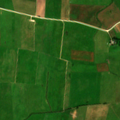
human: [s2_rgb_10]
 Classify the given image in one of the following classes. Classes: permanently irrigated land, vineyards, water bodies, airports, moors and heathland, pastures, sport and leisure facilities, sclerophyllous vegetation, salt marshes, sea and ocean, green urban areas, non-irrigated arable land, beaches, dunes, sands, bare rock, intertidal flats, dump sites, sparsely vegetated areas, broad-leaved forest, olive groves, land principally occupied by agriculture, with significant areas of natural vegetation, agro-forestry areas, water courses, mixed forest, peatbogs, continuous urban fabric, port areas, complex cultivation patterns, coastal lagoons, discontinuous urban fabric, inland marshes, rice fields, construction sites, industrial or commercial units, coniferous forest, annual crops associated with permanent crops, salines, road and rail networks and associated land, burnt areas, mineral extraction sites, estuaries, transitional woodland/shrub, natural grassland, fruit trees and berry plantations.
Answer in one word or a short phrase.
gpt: non-irrigated arable land, complex cultivation patterns